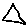
Label: triangle